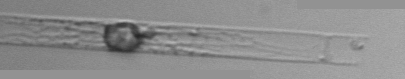
Label: Dactyliosolen_blavyanus